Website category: book
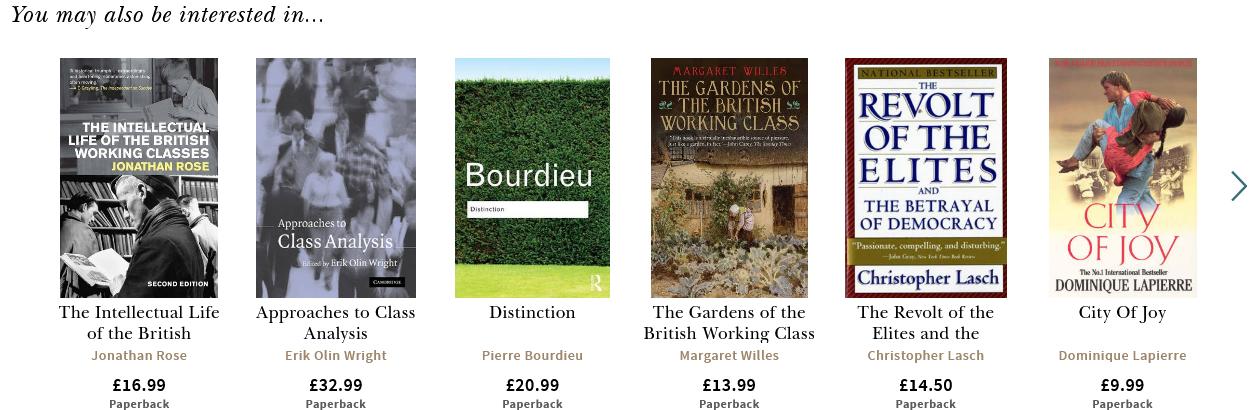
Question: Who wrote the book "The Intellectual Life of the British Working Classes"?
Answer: Jonathan Rose

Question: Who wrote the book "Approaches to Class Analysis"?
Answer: Erik Olin Wright

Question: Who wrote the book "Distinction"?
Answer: Pierre Bourdieu

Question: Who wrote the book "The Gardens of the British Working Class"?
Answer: Margaret Willes

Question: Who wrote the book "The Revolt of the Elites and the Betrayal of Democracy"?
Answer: Christopher Lasch

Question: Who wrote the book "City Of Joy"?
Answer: Dominique Lapierre

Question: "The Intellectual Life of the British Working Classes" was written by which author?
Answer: Jonathan Rose

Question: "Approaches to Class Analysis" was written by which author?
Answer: Erik Olin Wright

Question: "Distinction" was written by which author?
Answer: Pierre Bourdieu

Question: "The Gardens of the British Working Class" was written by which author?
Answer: Margaret Willes

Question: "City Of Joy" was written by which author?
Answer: Dominique Lapierre

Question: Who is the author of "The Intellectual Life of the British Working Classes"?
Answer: Jonathan Rose

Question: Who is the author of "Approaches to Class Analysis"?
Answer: Erik Olin Wright

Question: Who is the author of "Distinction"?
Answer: Pierre Bourdieu

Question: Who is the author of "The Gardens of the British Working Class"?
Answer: Margaret Willes

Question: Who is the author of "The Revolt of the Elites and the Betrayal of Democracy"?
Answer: Christopher Lasch

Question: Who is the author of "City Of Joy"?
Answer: Dominique Lapierre

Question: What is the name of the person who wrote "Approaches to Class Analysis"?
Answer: Erik Olin Wright

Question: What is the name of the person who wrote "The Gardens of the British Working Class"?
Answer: Margaret Willes

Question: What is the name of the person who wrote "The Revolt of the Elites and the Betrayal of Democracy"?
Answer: Christopher Lasch

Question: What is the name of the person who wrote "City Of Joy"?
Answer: Dominique Lapierre

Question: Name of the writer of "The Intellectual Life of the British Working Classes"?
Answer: Jonathan Rose

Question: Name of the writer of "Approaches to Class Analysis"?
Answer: Erik Olin Wright

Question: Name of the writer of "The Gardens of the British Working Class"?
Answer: Margaret Willes

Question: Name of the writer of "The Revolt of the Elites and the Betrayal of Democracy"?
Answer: Christopher Lasch

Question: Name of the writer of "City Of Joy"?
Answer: Dominique Lapierre

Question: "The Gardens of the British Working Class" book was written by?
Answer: Margaret Willes

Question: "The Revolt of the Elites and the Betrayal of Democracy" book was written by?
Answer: Christopher Lasch

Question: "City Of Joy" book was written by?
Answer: Dominique Lapierre

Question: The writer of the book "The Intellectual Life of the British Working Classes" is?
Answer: Jonathan Rose

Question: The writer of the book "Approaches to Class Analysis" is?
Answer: Erik Olin Wright

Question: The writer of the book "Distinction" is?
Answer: Pierre Bourdieu

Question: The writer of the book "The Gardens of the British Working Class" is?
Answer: Margaret Willes

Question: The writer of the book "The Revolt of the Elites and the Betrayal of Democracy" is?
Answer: Christopher Lasch

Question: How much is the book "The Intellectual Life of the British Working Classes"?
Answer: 16.99

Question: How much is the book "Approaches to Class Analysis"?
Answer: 32.99

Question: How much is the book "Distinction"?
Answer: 20.99

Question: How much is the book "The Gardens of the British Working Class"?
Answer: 13.99

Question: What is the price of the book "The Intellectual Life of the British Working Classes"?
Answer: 16.99

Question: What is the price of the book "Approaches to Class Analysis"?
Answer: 32.99

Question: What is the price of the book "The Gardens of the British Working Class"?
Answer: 13.99

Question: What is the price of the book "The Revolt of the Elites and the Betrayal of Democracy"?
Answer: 14.50

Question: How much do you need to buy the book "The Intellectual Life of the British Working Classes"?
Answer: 16.99

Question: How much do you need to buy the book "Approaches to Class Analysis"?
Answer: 32.99

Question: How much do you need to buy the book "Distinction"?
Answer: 20.99

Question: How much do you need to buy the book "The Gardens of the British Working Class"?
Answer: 13.99

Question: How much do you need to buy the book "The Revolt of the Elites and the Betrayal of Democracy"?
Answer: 14.50

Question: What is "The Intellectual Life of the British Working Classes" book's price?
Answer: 16.99

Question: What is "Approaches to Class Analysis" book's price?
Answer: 32.99

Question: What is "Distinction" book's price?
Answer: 20.99

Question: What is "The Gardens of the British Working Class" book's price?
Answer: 13.99

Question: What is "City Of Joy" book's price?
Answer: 9.99

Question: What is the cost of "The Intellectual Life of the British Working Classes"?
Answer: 16.99

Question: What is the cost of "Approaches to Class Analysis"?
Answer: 32.99

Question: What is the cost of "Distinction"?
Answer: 20.99

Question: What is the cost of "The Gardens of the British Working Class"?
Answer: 13.99

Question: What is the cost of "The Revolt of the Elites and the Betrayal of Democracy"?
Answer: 14.50

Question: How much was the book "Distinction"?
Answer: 20.99

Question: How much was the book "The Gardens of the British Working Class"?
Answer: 13.99

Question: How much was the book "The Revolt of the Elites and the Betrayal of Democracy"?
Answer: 14.50

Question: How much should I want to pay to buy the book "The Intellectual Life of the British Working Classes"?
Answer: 16.99

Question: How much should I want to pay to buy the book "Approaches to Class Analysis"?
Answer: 32.99

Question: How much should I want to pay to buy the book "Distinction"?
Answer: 20.99

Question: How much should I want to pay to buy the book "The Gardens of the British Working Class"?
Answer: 13.99